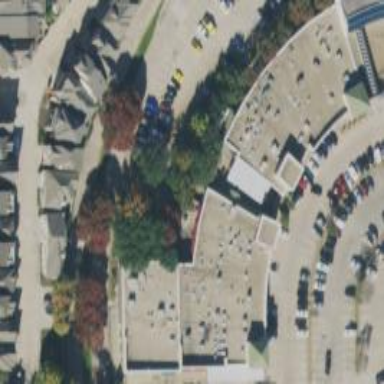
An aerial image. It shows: Healthcare clinic is depicted in the image.